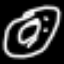
Label: donut